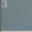
Piece: xx